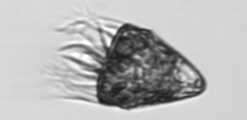
Label: Strombidium_morphotype2